Question: In order to let myself log into two different Heroku accounts I'm using '.git/config'
'''
[core]
repositoryformatversion = 0
filemode = true
bare = false
logallrefupdates = true
ignorecase = true
[branch "master"]
[remote "heroku"]
url = git@myrepo:myrepo.git
fetch = +refs/heads/*:refs/remotes/heroku/*
[remote "origin"]
url = git@github.com:peternixey/myrepo.git
fetch = +refs/heads/*:refs/remotes/origin/*
'''
and '~/.ssh/config':
'''
Host myrepo
HostName heroku.com
IdentityFile ~/.ssh/myrepo
IdentitiesOnly yes
'''
### GitX doesn't seem to be able to handle this

GitX doesn't seem to be picking up the correct key for the account. It keeps trying to use id_rsa.pub when the correct key is myrepo.pub. There is also a passphrase on the RSA key itself.
This is GitX(l) (as in L for Lima) and it's basically unusable in the current configuration, how can I stop the password demands?
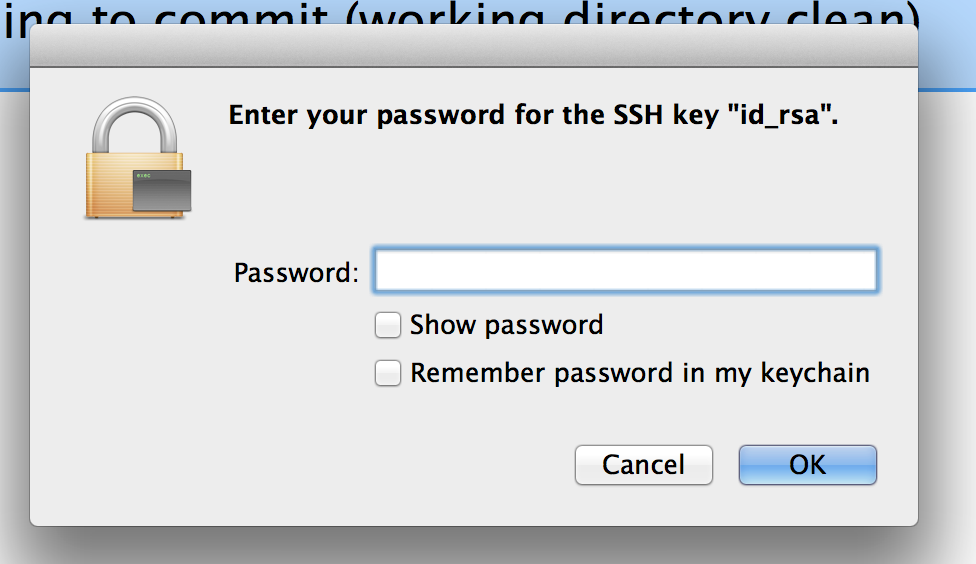
Answer: I managed to fix this by deleting the previous keys and regenerating them. I think that somehow GitX had got caught up with the wrong key (or else I was entering the wrong password). Seemed more likely to be my fault than GitX's